Interaction volume radius: 5 \u00c5
Interaction volume height: 45 \u00c5
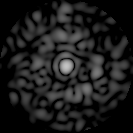
Disorder parameter: 0.8438